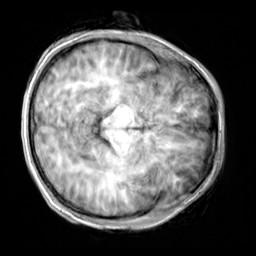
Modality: T1w
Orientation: axial
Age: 19
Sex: male
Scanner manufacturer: siemens
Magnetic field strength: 3 T
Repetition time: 2.3 s
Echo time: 0.00303 s